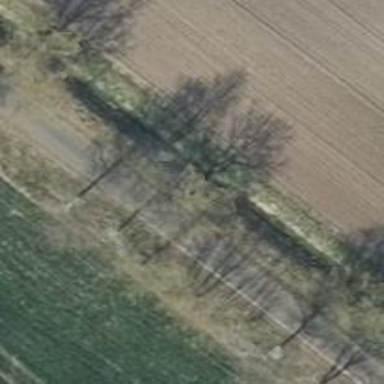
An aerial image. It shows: Deciduous broadleaved tree.